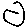
Label: circle